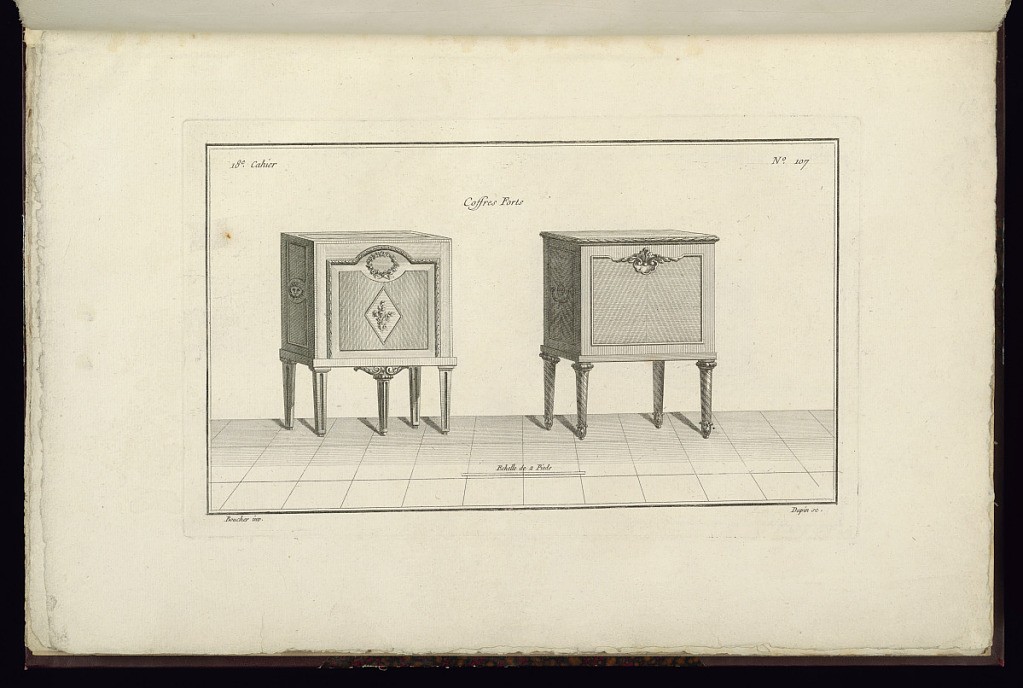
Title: Coffres Forts
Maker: Juste-François Boucher, French, 1736 – 1782
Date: ca. 1775
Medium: Engraving on off white laid paper
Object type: Print
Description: Designs for two safes, decorated with ornament motifs including floral relief, lamb tongue, rose wreath, lion head, fluting, bound lead, scallop shell, and acanthus leaf. The plate is signed.